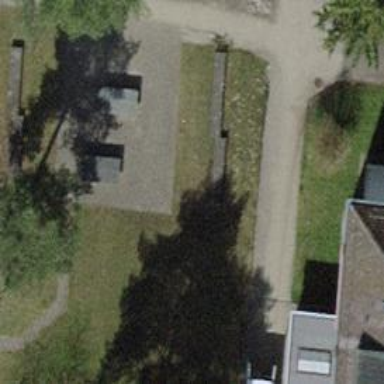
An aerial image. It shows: Brown bench.